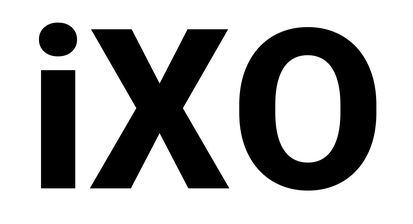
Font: Roboto_ExtraBold